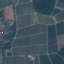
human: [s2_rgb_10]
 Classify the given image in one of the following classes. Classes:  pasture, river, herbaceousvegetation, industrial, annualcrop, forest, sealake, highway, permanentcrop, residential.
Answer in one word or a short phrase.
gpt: PermanentCrop